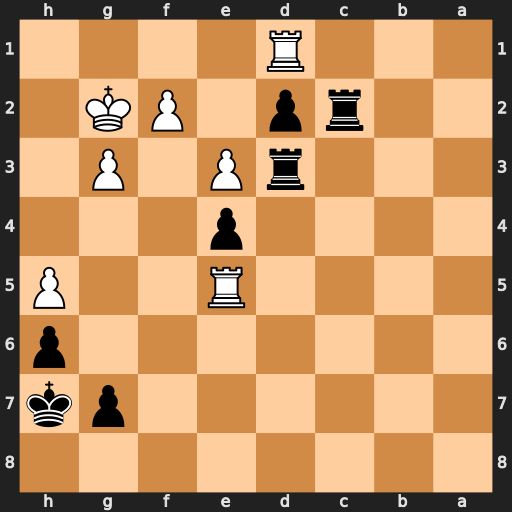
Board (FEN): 8/6pk/7p/4R2P/4p3/3rP1P1/2rp1PK1/3R4
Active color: b
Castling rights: -
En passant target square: -
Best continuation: Rc1 Rxd2 Rxd2